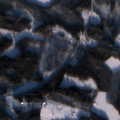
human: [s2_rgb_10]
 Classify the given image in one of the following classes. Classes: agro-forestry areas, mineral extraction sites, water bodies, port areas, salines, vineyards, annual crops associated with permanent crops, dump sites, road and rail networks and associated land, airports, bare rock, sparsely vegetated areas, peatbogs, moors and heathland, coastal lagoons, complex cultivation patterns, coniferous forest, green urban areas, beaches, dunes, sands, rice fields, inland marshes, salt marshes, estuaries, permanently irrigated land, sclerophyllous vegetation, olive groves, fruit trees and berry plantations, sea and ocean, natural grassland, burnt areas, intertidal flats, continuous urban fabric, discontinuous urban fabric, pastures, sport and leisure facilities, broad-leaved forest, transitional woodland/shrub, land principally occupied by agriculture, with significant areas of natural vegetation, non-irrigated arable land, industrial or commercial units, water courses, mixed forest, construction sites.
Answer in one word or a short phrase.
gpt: broad-leaved forest, coniferous forest, mixed forest